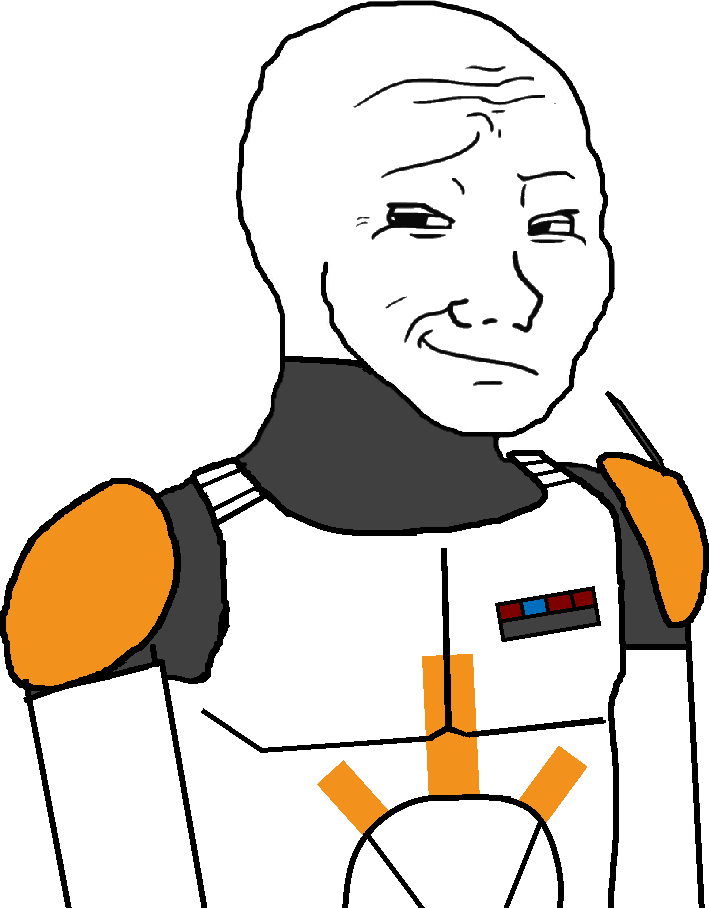
Label: 5_Smugjak